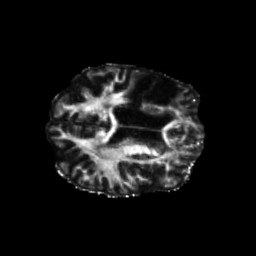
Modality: FA
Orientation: axial
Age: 53
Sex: female
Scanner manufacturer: siemens
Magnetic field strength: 3 T
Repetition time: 5.25 s
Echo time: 0.08 s